Question: I have a regular expression that works to extract a url from a given string. It's in C# and I want to convert it to javascript:
'''
private static Regex urlPattern = new Regex(@"(?i)((?:[a-z][\w-]+:(?:/{1,3}|[a-z0-9%])|www\d{0,3}[.]|[a-z0-9.\-]+[.][a-z]{2,4}/)(?:[^\s()<>]+|\(([^\s()<>]+|(\([^\s()<>]+\)))*\))+(?:\(([^\s()<>]+|(\([^\s()<>]+\)))*\)|[^\s'!()\[\]{};:'"".,<>?""""'']))", RegexOptions.Compiled | RegexOptions.IgnoreCase);
'''
But when I try this since there is no verbatim it gives me error:
'''
var regexToken = /(?i)((?:[a-z][\w-]+:(?:/{1,3}|[a-z0-9%])|www\d{0,3}[.]|[a-z0-9.\-]+[.][a-z]{2,4}/)(?:[^\s()<>]+|\(([^\s()<>]+|(\([^\s()<>]+\)))*\))+(?:\(([^\s()<>]+|(\([^\s()<>]+\)))*\)|[^\s'!()\[\]{};:'"".,<>?""""'']))/i;
'''
How can I easily convert this? I get the following SyntaxError: invalid quantifier

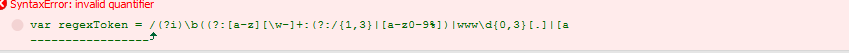
Answer: '(?i)' is no valid option to set the ignoreCase flag in JavaScript (while ignored in Opera, it seems to throw a SyntaxError for you). The are only given as a suffix of the regular expression literal, or as a string in the second parameter of the <URL>.
Also, you forgot to escape the slashes - since the delimit the literal, they need to be escaped.
Use either
'''
var regexToken = /((?:[a-z][\w-]+:(?:\/{1,3}|[a-z0-9%])|www\d{0,3}[.]|[a-z0-9.\-]+[.][a-z]{2,4}\/)(?:[^\s()<>]+|\(([^\s()<>]+|(\([^\s()<>]+\)))*\))+(?:\(([^\s()<>]+|(\([^\s()<>]+\)))*\)|[^\s'!()\[\]{};:'"".,<>?""""'']))/i;
'''
or (slightly more complicated)
'''
var regexToken = new RegExp("\b((?:[a-z][\w-]+:(?:/{1,3}|[a-z0-9%])|www\d{0,3}[.]|[a-z0-9.\-]+[.][a-z]{2,4}/)(?:[^\s()<>]+|\(([^\s()<>]+|(\([^\s()<>]+\)))*\))+(?:\(([^\s()<>]+|(\([^\s()<>]+\)))*\)|[^\s'!()\[\]{};:'"".,<>?""""'']))", "i");
'''